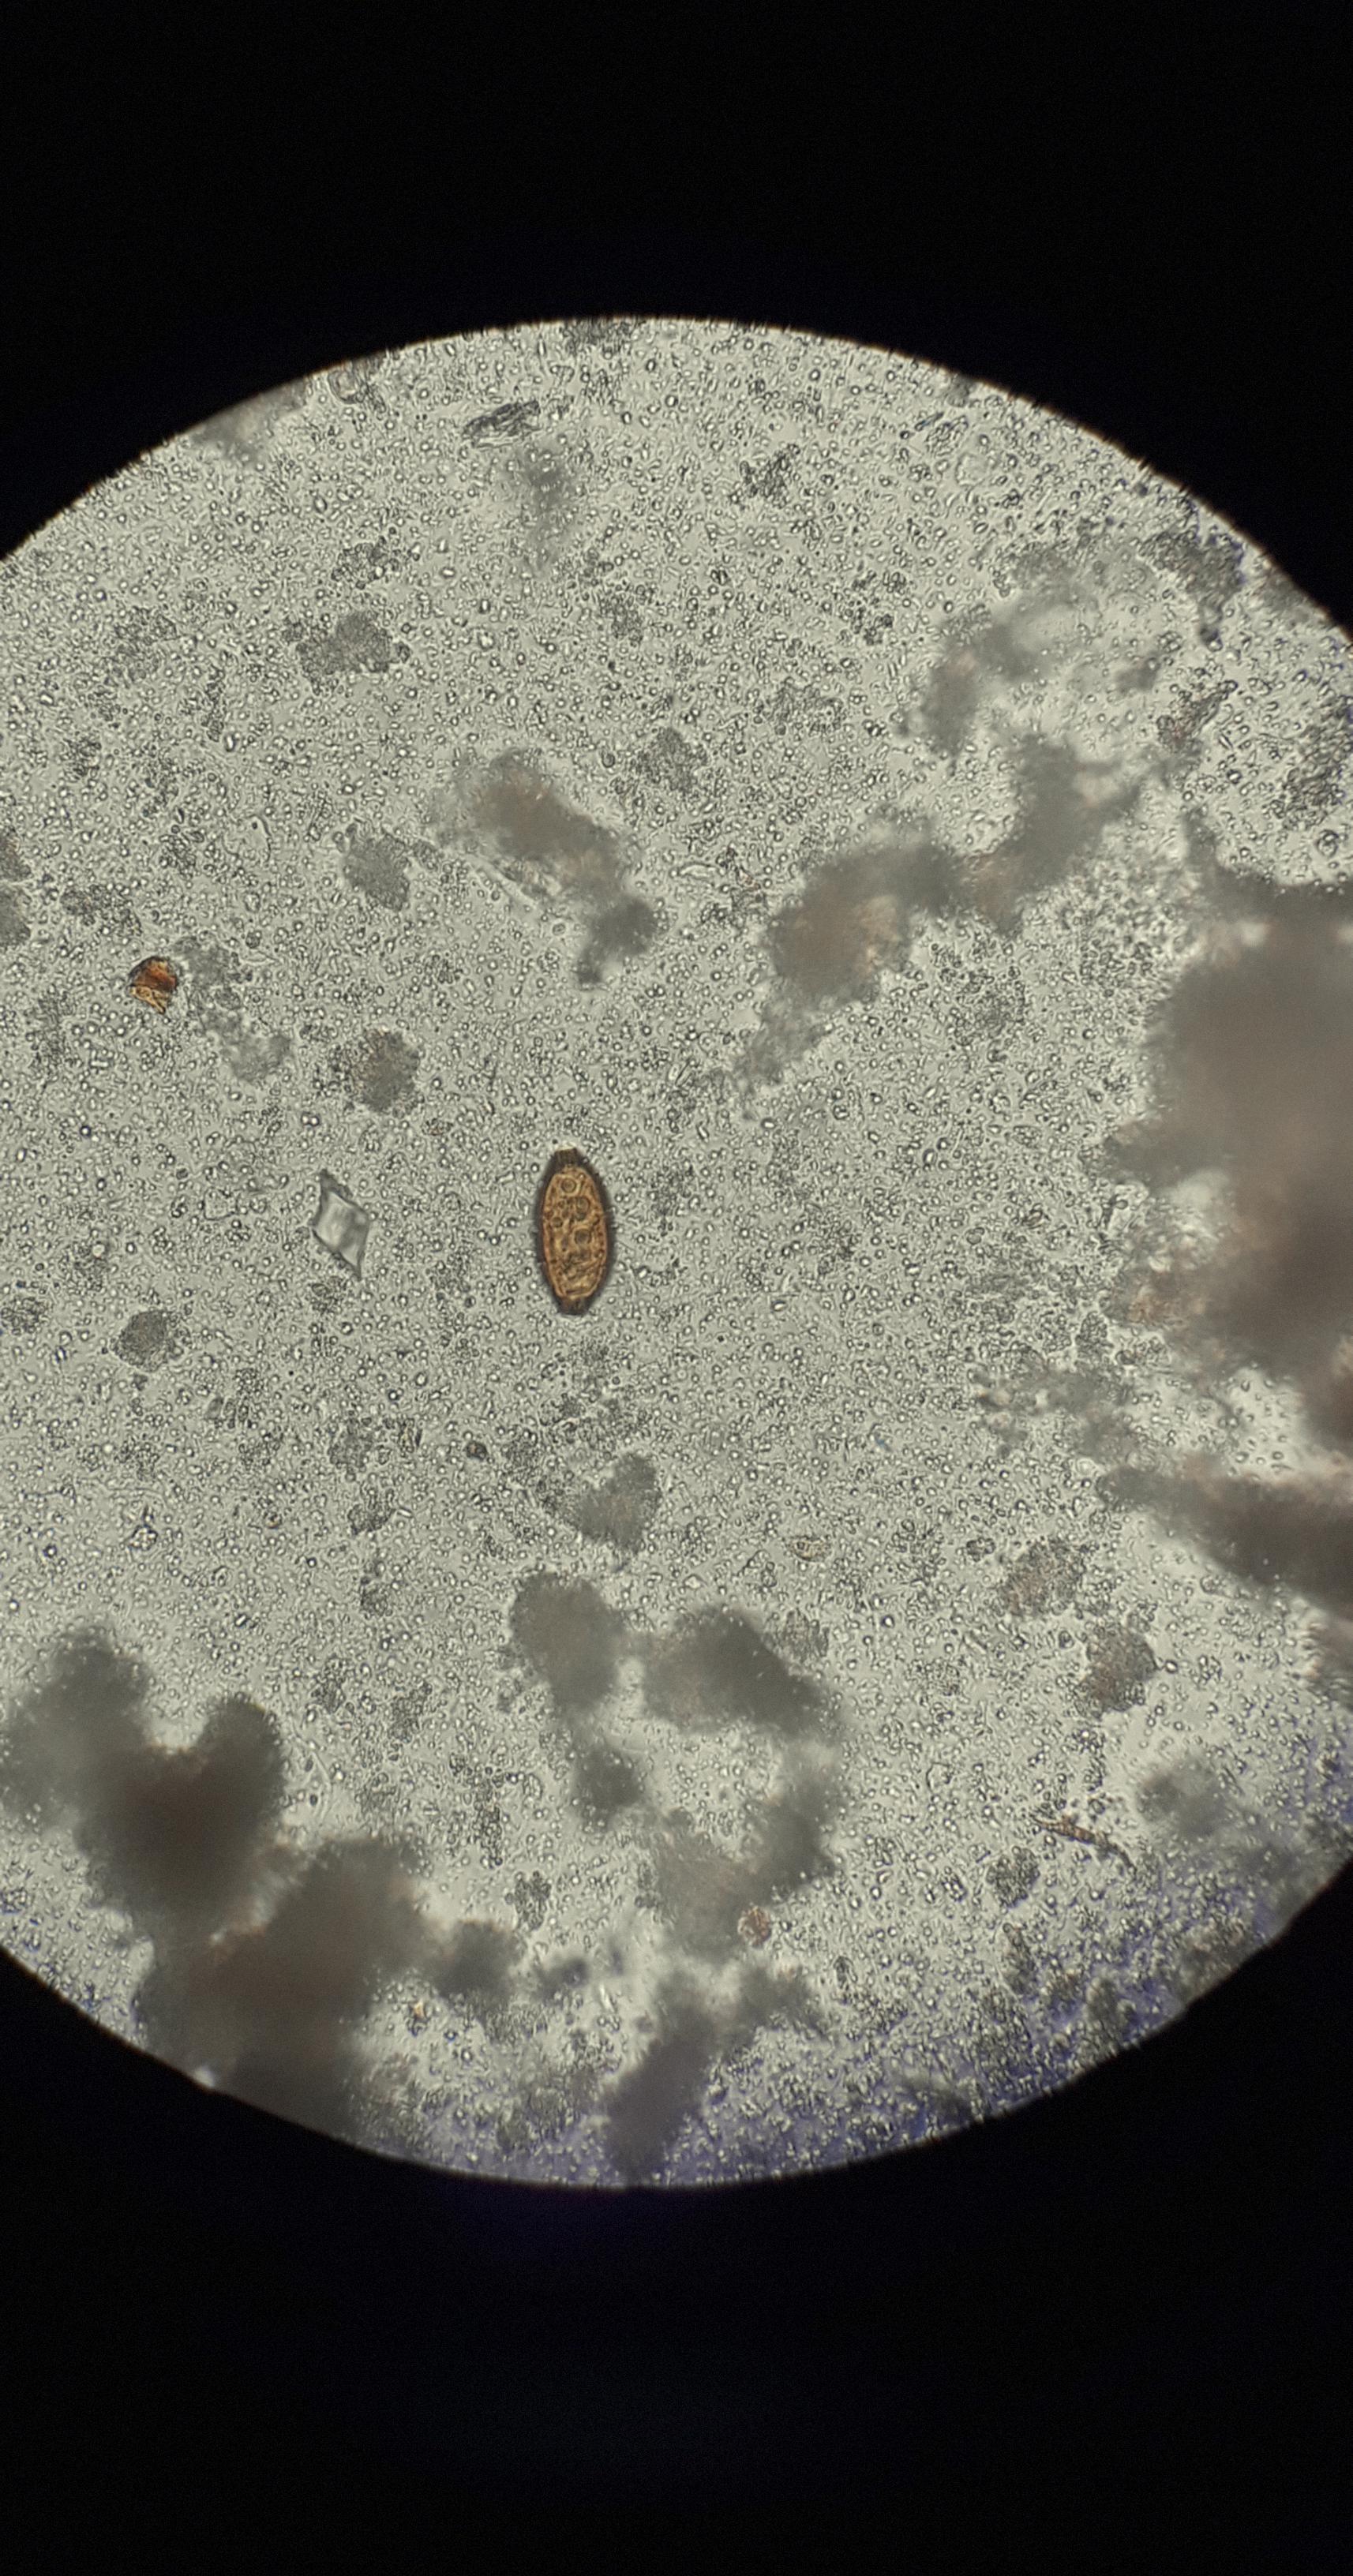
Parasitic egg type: Trichuris trichiura